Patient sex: M
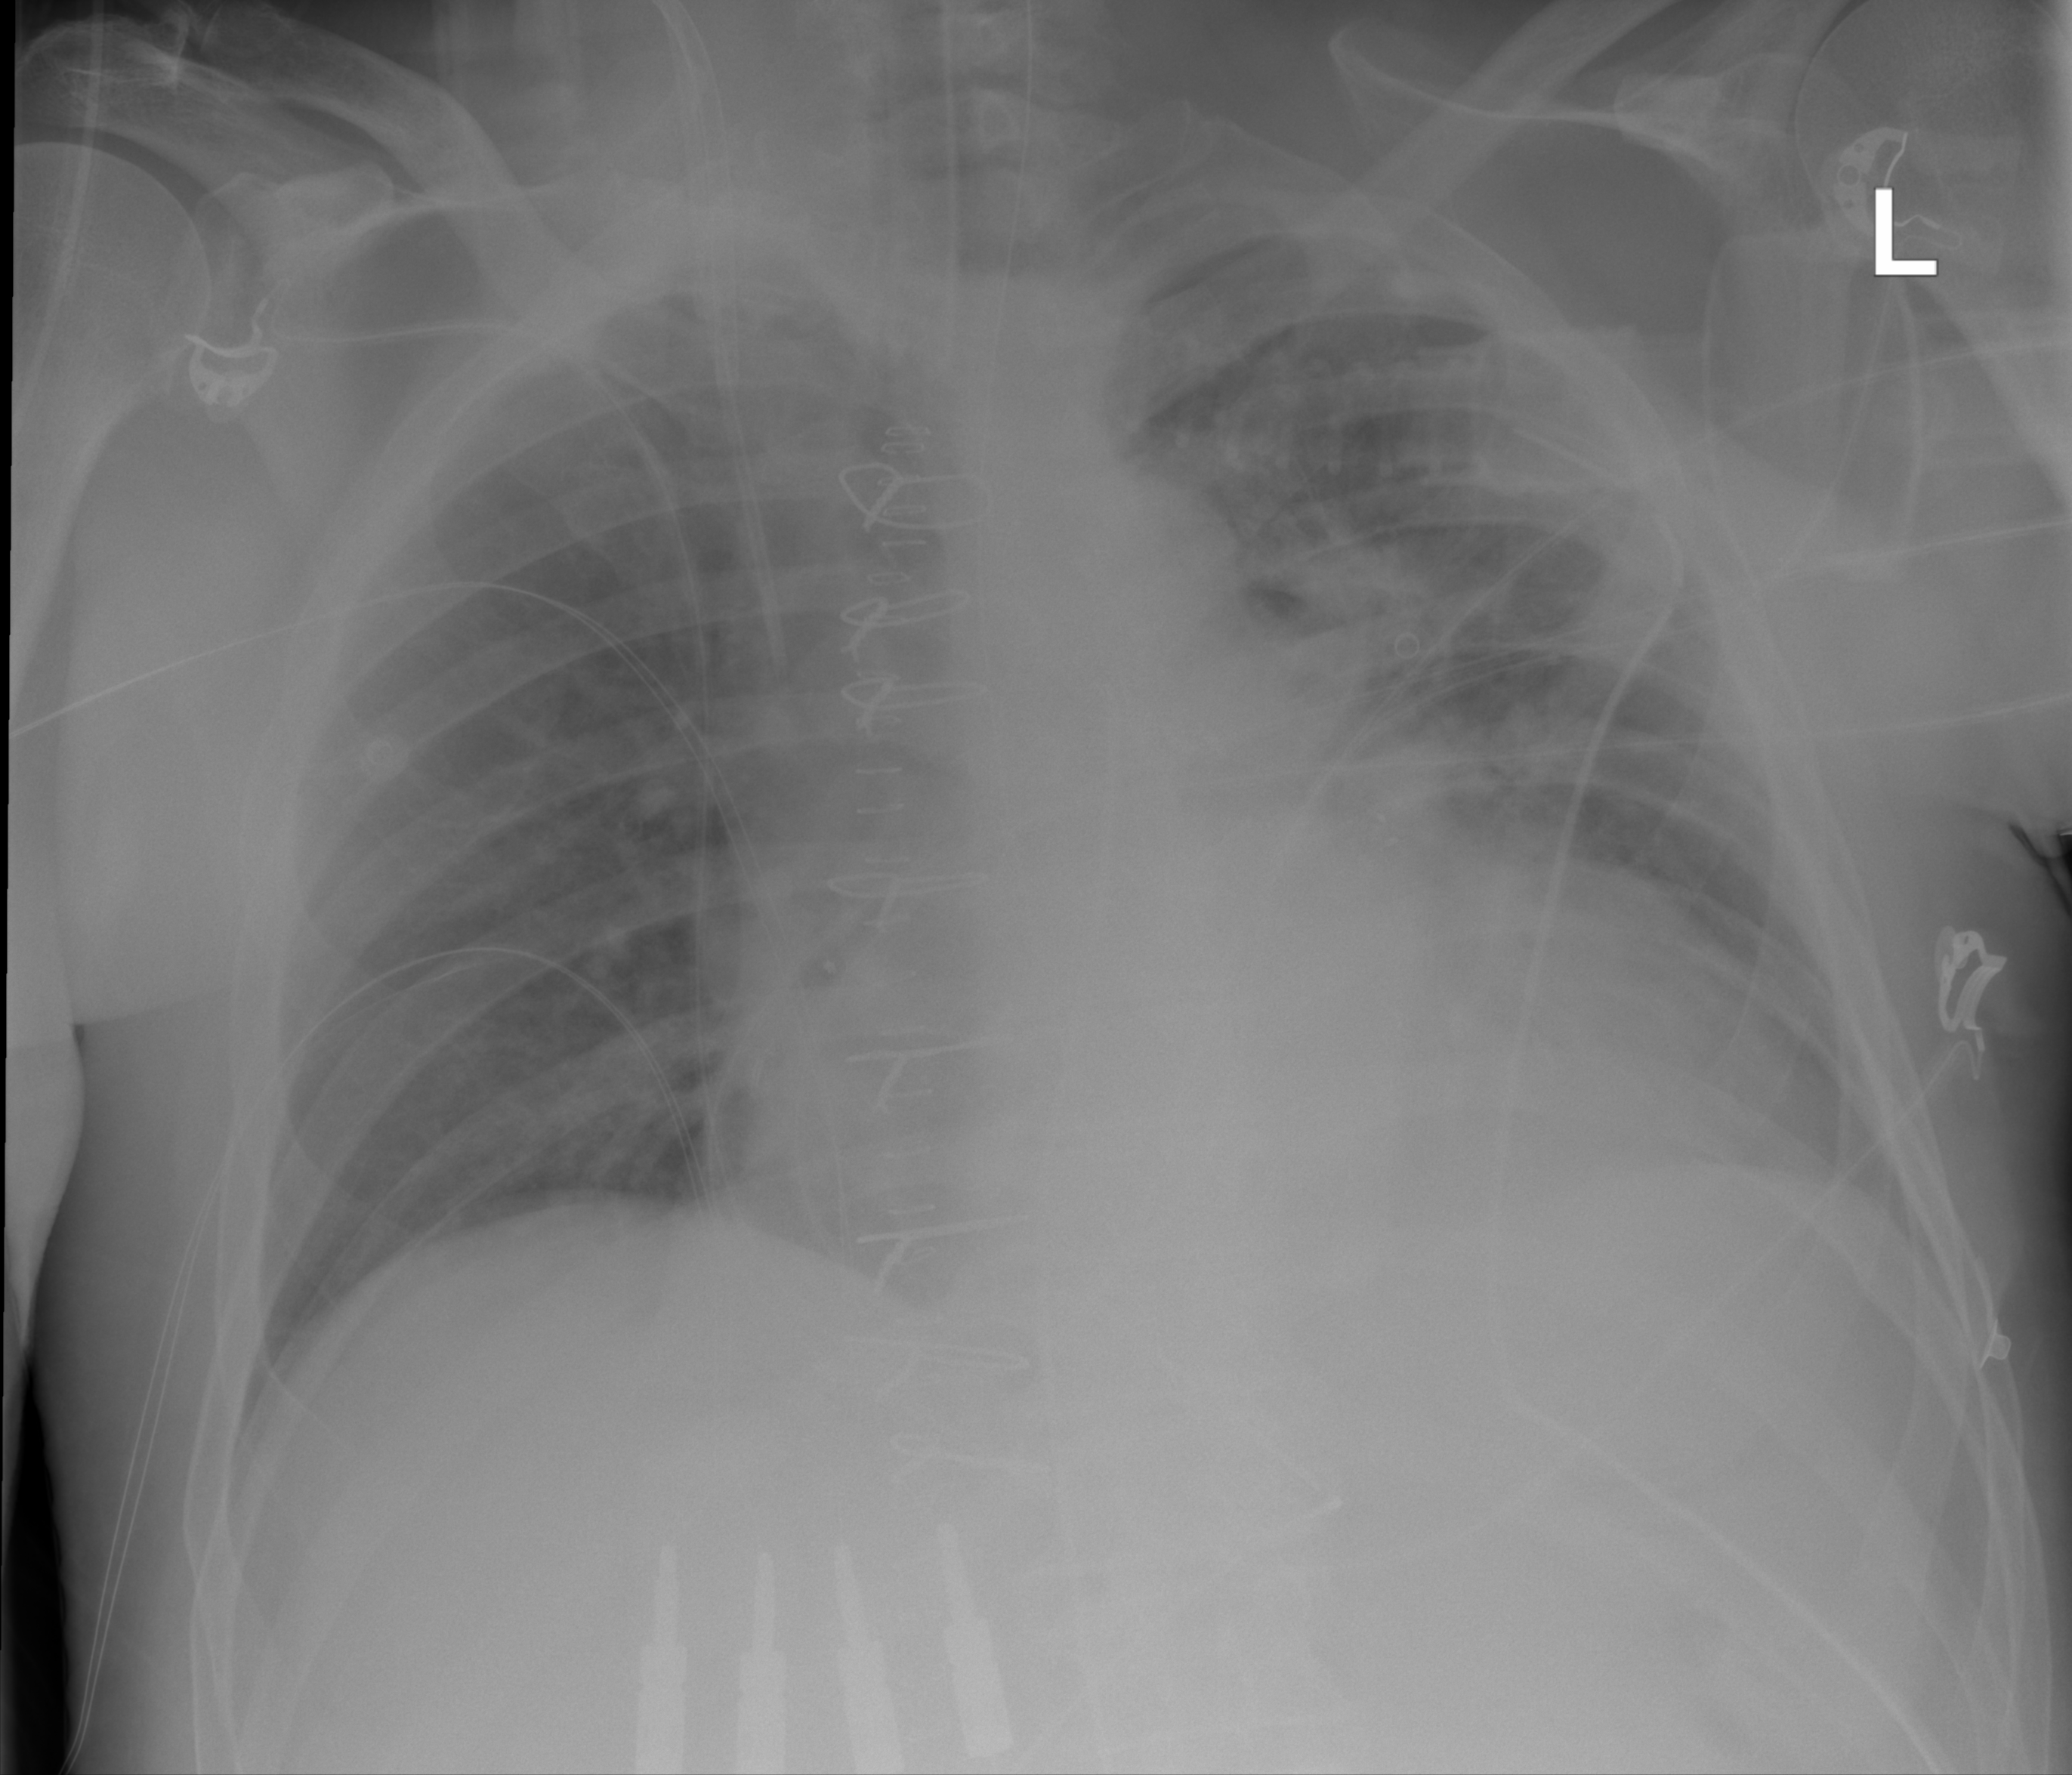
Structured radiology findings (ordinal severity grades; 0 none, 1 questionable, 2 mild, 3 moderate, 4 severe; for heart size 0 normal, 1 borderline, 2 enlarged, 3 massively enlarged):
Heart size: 2
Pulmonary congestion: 0
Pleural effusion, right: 0
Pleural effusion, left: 2
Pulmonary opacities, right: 0
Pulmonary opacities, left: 0
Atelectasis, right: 0
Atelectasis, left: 2